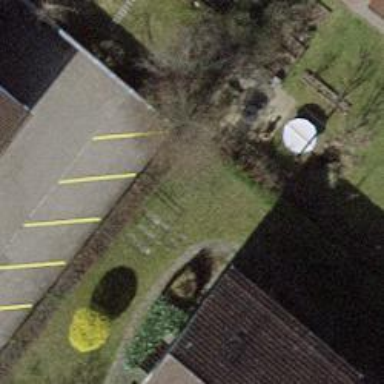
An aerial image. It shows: Hedge acting as barrier.